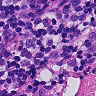
Metastatic tissue present: no